В одном из своих сочинений Сунь Цзи описывает, как Конфуций наблюдал в храме Лу Хуан Гун довольно примечательное устройство, которое мы будем называть подвесной патрон. Принцип его работы таков, что будучи пустым он отклонён в сторону, после заполнения до некоторого уровня он приходит в вертикальное положение и опрокидывается в обратную сторону при дальнейшем заполнении. Вид патрона в разрезе показан на рисунке. Внешняя поверхность патрона симметрична относительно оси его вращения $Z$, а внутренняя – относительно оси $Z'$. Радиусы внутренней и внешней поверхностей равны $R_1=R$ и $R_2=\sqrt3R$ соответственно. Оба центра $O$ и $O'$ образуемых поверхностью полусфер находятся на одной горизонтальной оси $X$. Расстояние между осями $Z$ и $Z'$ составляет $t=\frac{3R}{10}$, длина цилиндрической части патрона равна $l=2R$. Точки подвеса патрона расположены на прямой, пересекающей плоскость $XOZ$ в точке $Q$, координаты которой равны $x_Q=-\frac{R}{10}$, $z_Q=\frac{2\sqrt3R}{11}$. Материал патрона однороден, и его плотность $\rho_1$ в три раза больше плотности воды $\rho_2$. При решении задачи пренебрегите трением.
Найдите угол $\theta_0$ между осью $Z$ и вертикалью, когда патрон пуст и находится в состоянии равновесия.
Найдите момент инерции $I$ пустого патрона относительно оси вращения, а также циклическую частоту $\omega$ его малых колебаний вблизи положения равновесия. Считайте известным, что момент инерции однородной сферы плотности $\rho$ и радиуса $R$ относительно оси, проходящей через её центр масс, равен $I_1=\frac{8}{15}\rho R^5$, а момент инерции однородного цилиндра плотности $\rho$, радиуса $R$ и длины $L$ относительно оси, проходящей через его центр масс параллельно основанию, равен $I_2=\frac{1}{12}\pi\rho R^2L\left(3R^2+L^2\right)$.
Пусть теперь патрон начинают медленно заполнять водой. Найдите расстояние $h$ от дна патрона до поверхности воды в тот момент, когда он примет вертикальное положение.
Определите, при каком положении $\left(x_{\text{ц.м.}},z_{\text{ц.м.}}\right)$ центра масс происходит опрокидывание патрона.
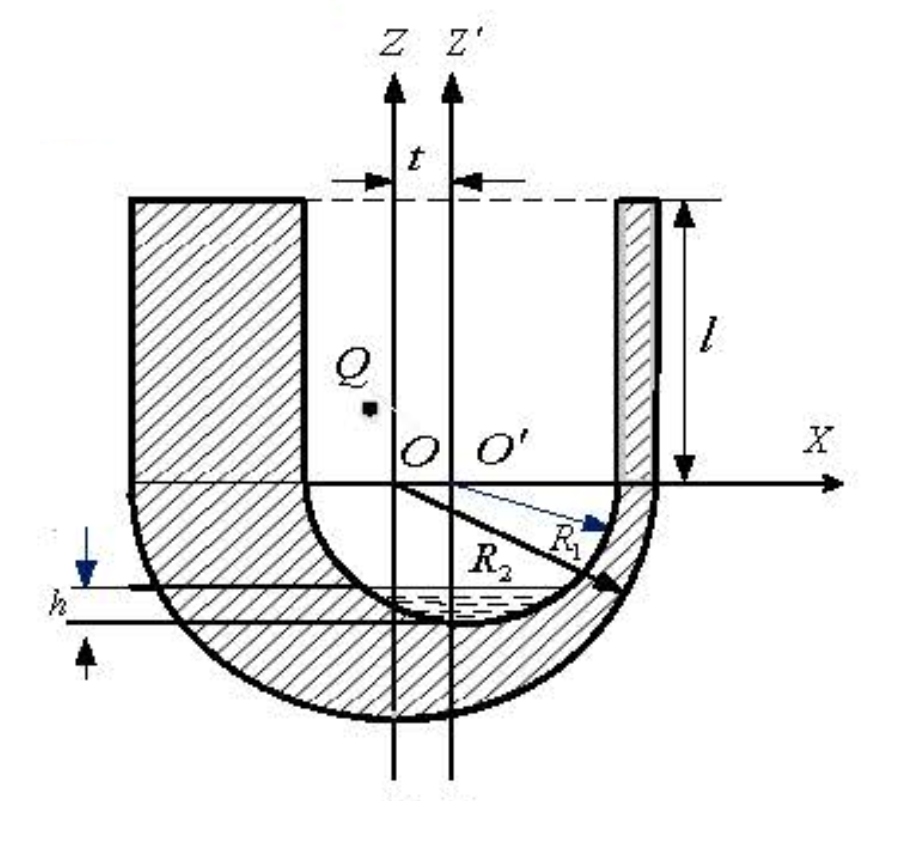
Найдите угол $\theta_0$ между осью $Z$ и вертикалью, когда патрон пуст и находится в состоянии равновесия.
Ответ: $$\theta_0=40.5333^{\circ}.$$

Найдите момент инерции $I$ пустого патрона относительно оси вращения, а также циклическую частоту $\omega$ его малых колебаний вблизи положения равновесия. Считайте известным, что момент инерции однородной сферы плотности $\rho$ и радиуса $R$ относительно оси, проходящей через её центр масс, равен $I_1=\frac{8}{15}\rho R^5$, а момент инерции однородного цилиндра плотности $\rho$, радиуса $R$ и длины $L$ относительно оси, проходящей через его центр масс параллельно основанию, равен $I_2=\frac{1}{12}\pi\rho R^2L\left(3R^2+L^2\right)$.
Ответ: $$I=12.306\pi\rho_1R^5,\ \omega = 0.122624\sqrt{\frac{g}{R0}}.$$

Пусть теперь патрон начинают медленно заполнять водой. Найдите расстояние $h$ от дна патрона до поверхности воды в тот момент, когда он примет вертикальное положение.
Ответ: $$h=1.23526R.$$

Определите, при каком положении $\left(x_{\text{ц.м.}},z_{\text{ц.м.}}\right)$ центра масс происходит опрокидывание патрона.
Ответ: $x_{ц.м.} = -x_Q, z_{ц.м.} = z_Q$
Темы:
T, Механика, Статика, Китайские